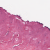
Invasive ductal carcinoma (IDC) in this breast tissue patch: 0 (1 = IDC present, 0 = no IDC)